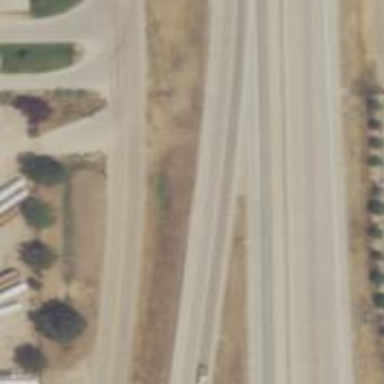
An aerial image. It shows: Asphalt trunk highway with grade 1 track type. It is expressway.